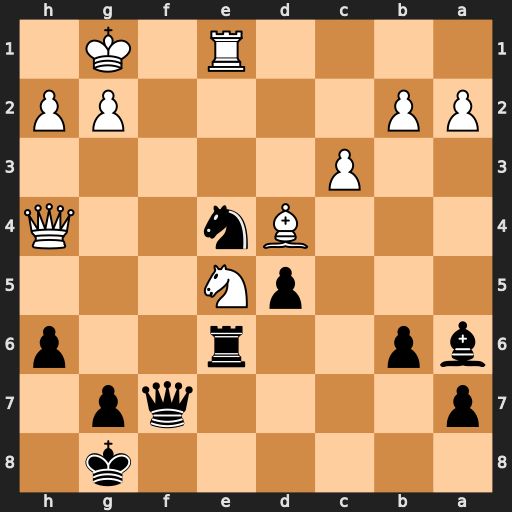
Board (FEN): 6k1/p4qp1/bp2r2p/3pN3/3Bn2Q/2P5/PP4PP/4R1K1
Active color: b
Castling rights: -
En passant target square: -
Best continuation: Rxe5 Bxe5 g5